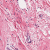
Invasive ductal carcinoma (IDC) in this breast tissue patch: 0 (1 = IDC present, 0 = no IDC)